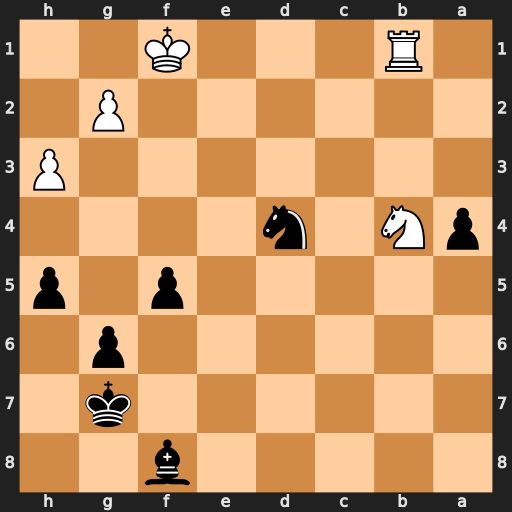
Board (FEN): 5b2/6k1/6p1/5p1p/pN1n4/7P/6P1/1R3K2
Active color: b
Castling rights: -
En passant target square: -
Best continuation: Nb3 Rd1 Bxb4